Question: I am creating jqgrid but the area where the json load shows undefined.
I am not able to figure out why data is displayed as undefined.
Below is my code:
'''
$(document).ready(function(){
$.ajax({
type : "POST",
url : "../ShowUploadedCSVFile",
success : function(response) {
showJQgrid(response);
},
error : function() {
alert("Failure");
}
});
function showJQgrid(Data)
{
$("#showCSVList").jqGrid("clearGridData");
var grid = $('#showCSVList');
if (grid[0].grid == undefined)
{
}
else
{
delete grid;
$('#showCSVList').GridUnload('#showCSVList');
}
var parse = Data;
global = parse;
var Jsj = eval('(' + parse + ')');
var colNames = new Array();
var colModel = new Array();
var j = 0;
for ( var i = 0; i < Jsj.Header.length; i++)
{
colNames.push(Jsj.Header[i]);
colModel.push({
name : Jsj.Header[i],
index : Jsj.Header[i],
width : '75%',
align : 'left',
editable : true
});
}
$('#showCSVList').jqGrid({
datatype : 'local',
colNames : colNames,
colModel : colModel,
scrollOffset : 0,
pager : '#showCSVPager',
rowNum : 5,
loadonce : true,
multiselect : true,
rowList : [ 5, 10, 20, 50 ],
viewrecords : true
});
for ( var i = 0; i < Jsj.data.length; i++)
{
jQuery("#showCSVList").jqGrid('addRowData', i+1, Jsj.data[i]);
}
$("#showCSVList").jqGrid('setGridHeight', $("#center").height());
$("#showCSVList").navGrid("#showCSVPager", {
edit : false,
add : false,
del : true
});
$("#showCSVList").jqGrid('inlineNav', "#showCSVPager");
}
});
'''
My Json File is:
'''
{
"Header": ["Name", "Party", "Province", "Age", "Gender"],
"data": [{
"Name": "Mourani, Maria",
"Age": "43",
"Gender": "Female",
"Party": "BlocQuebecois",
"Province": "Quebec"
}, {
"Name": "Sellah,Djaouida",
"Age": "30",
"Gender": "Female",
"Party": "NDP",
"Province": "Quebec"
}, {
"Name": "St-Denis,Lise",
"Age": "72",
"Gender": "Female",
"Party": "NDP",
"Province": "Quebec"
}]
}
'''
The output generated by this:

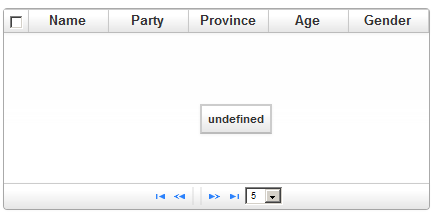
Answer: The issue is with the following lines;
'''
var parse = Data;
global = parse;
var Jsj = eval('(' + parse + ')');
'''
Since you are working with json data you don't need to eval it, and if you are passing in a string you should be using <URL> anyway. Change the above to:
'''
var Jsj = Data;
'''
There are some other issues around the footer display being incorrect, unfortunately I haven't used jqGrid before (I prefer <URL>. I would also suggest you stay away from variables names like 'parse', whilst strictly it is not a reserved word it is confusing
<URL>